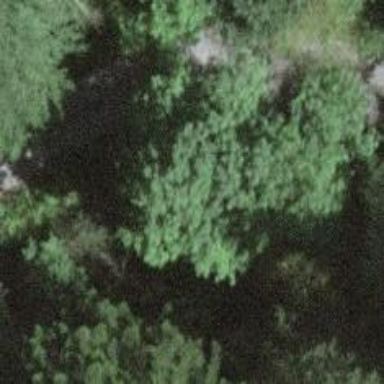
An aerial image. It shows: Culvert tunnel.